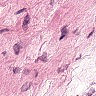
Metastatic tissue present: no